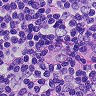
Metastatic tissue present: no